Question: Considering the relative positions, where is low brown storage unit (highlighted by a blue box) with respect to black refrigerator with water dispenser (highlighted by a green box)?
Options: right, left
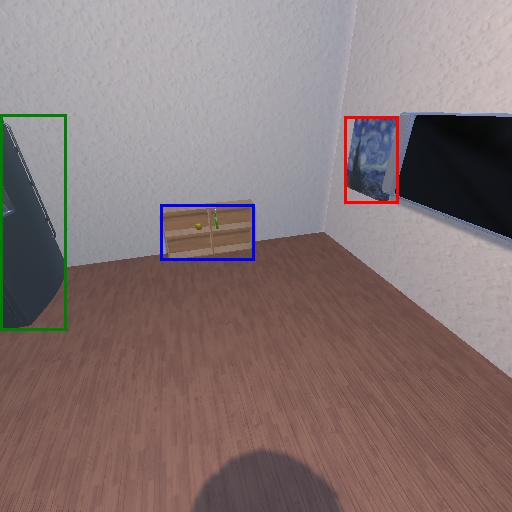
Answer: right